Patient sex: M
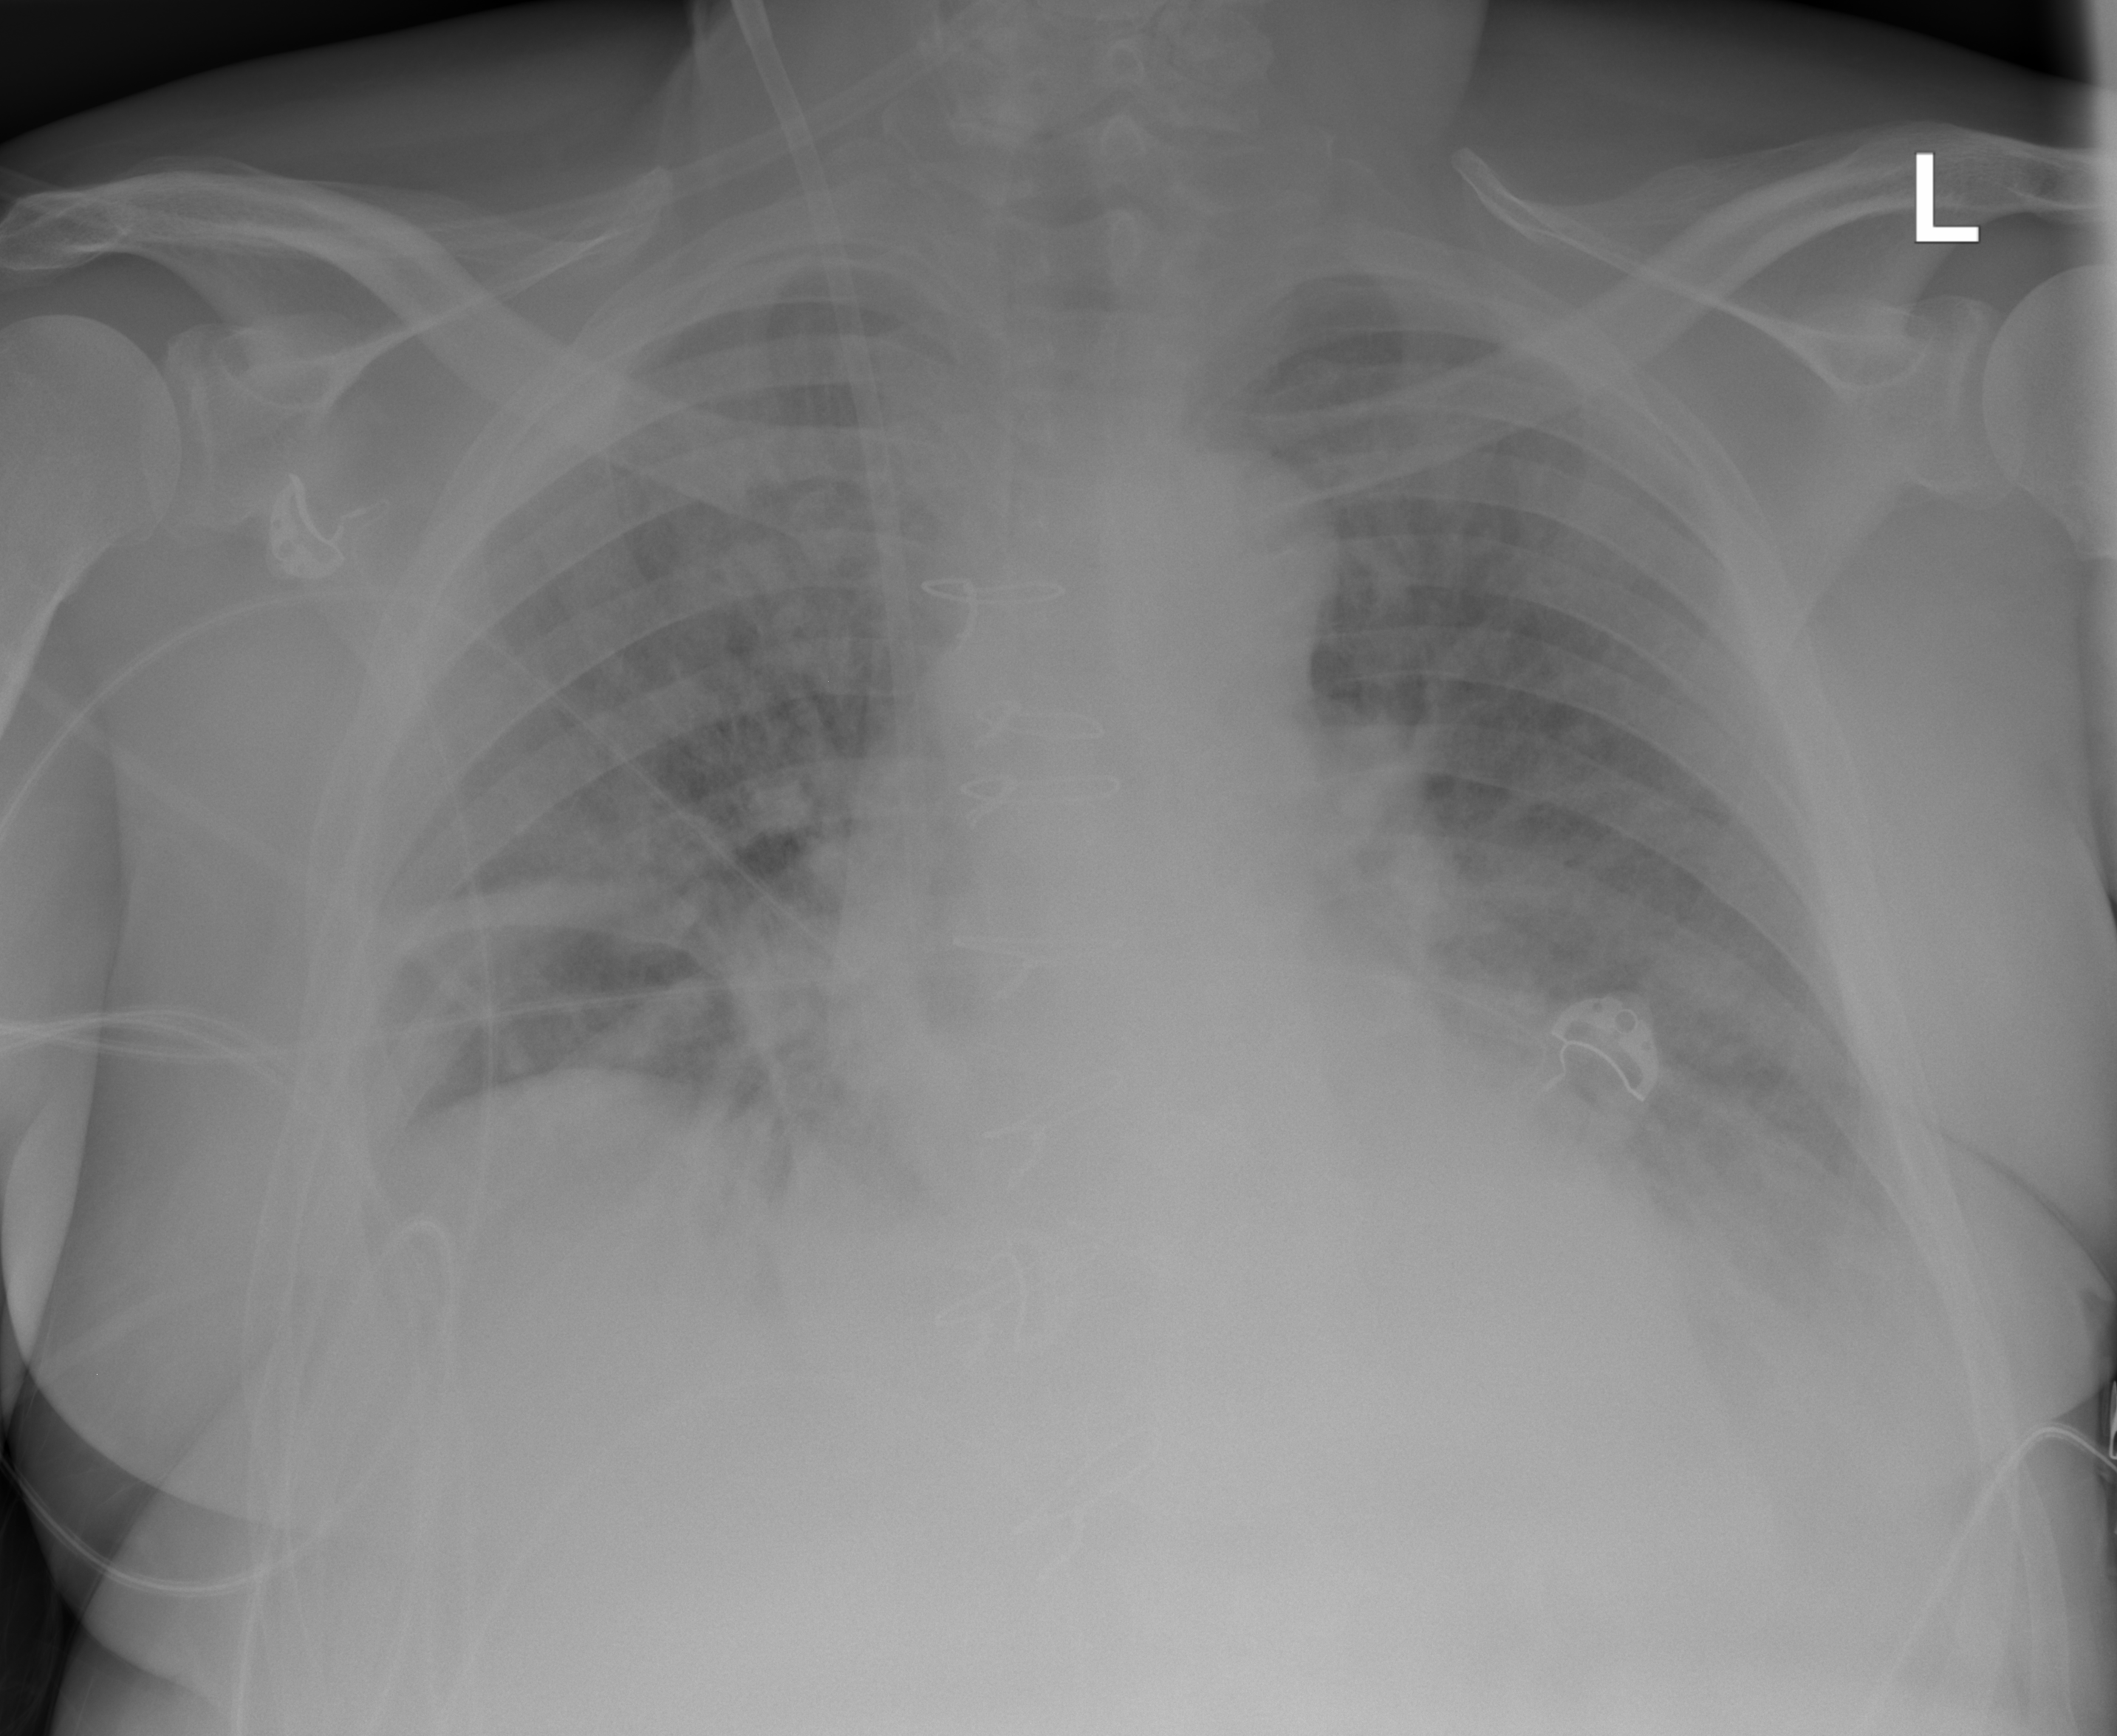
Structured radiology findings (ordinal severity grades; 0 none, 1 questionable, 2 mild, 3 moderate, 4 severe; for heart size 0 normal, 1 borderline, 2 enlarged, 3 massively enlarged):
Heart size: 2
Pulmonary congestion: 2
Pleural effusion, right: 2
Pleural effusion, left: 3
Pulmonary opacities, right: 2
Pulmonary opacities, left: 2
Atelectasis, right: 2
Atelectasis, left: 2